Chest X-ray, AP view. Patient: 39 years old, sex F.
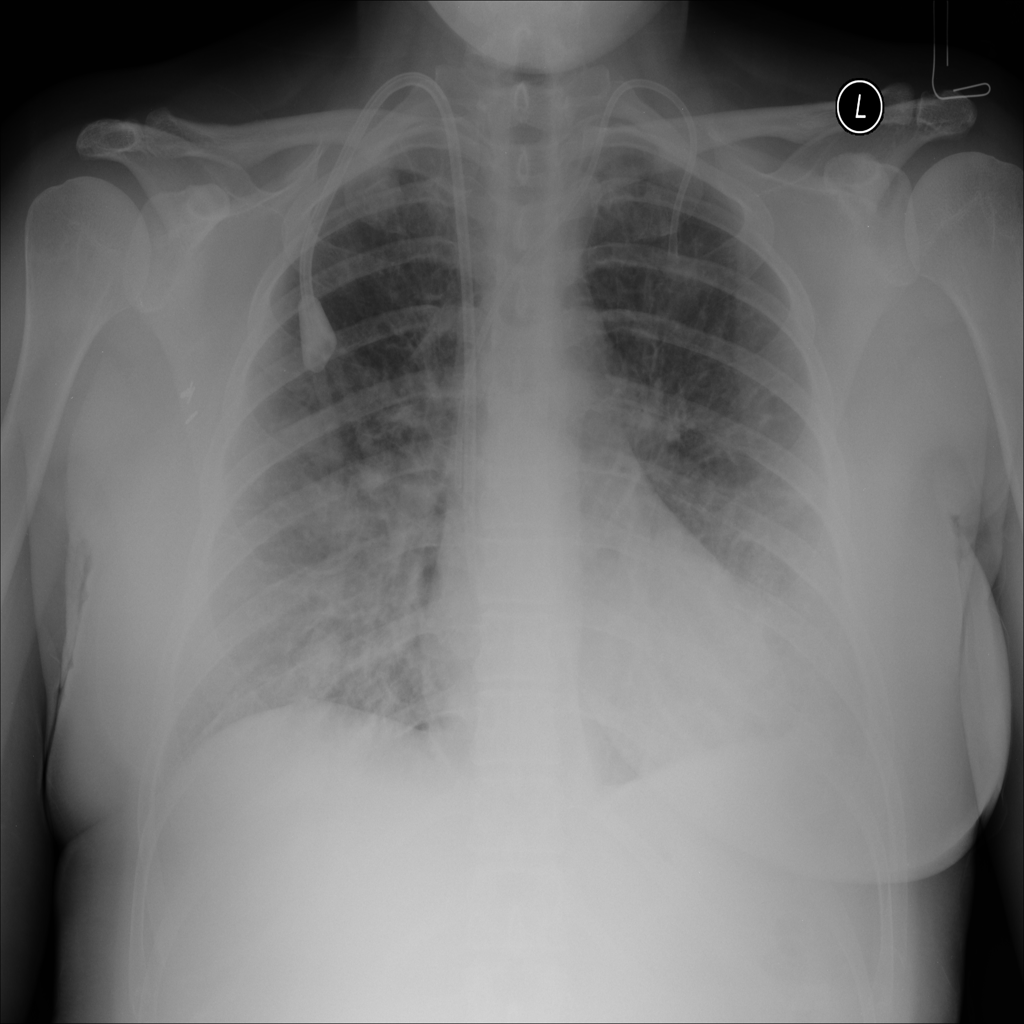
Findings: Edema, Effusion